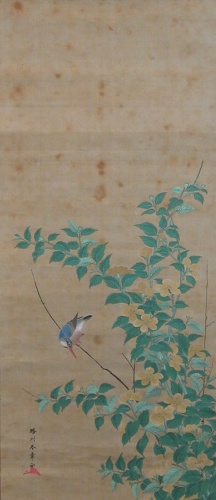
Artist: Katsukawa Shunshō　勝川春章
Artist bio: Japanese, 1726–1792
Date: 18th century
Object type: Hanging scroll
Classification: Paintings
Medium: Hanging scroll; ink and color on silk
Culture: Japan
Period: Edo period (1615–1868)
Dimensions: 28 1/2 x 12 1/8 in. (72.4 x 30.8 cm)
Department: Asian Art
Credit line: Charles Stewart Smith Collection, Gift of Mrs. Charles Stewart Smith, Charles Stewart Smith Jr., and Howard Caswell Smith, in memory of Charles Stewart Smith, 1914
Accession year: 1914
Repository: Metropolitan Museum of Art, New York, NY
Tags: Birds|Plants